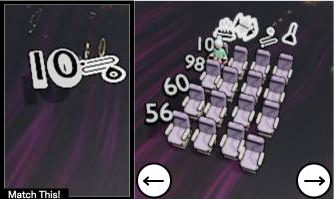
Task: seats
Answer: no